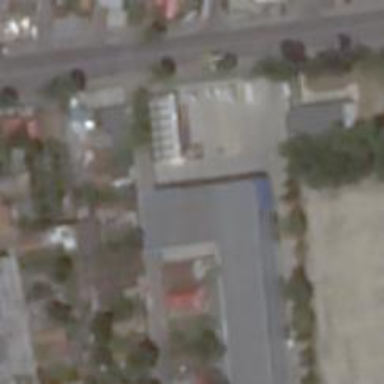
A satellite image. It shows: Warehouse building.